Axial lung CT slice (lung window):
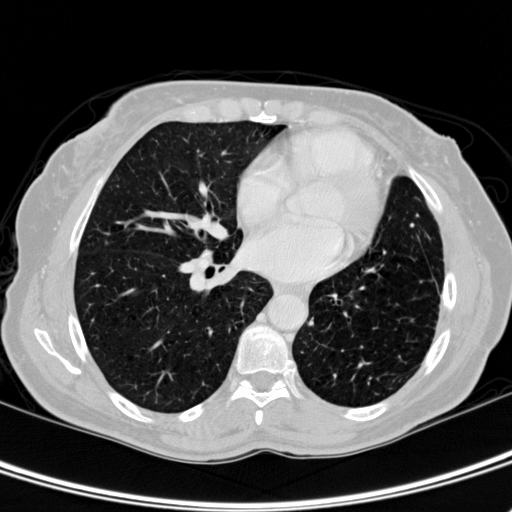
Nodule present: no